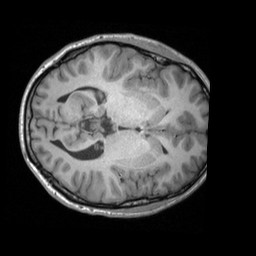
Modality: T1w
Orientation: axial
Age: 20
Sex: male